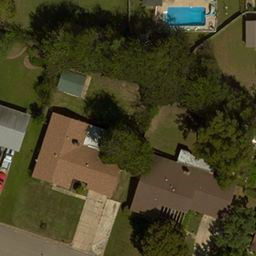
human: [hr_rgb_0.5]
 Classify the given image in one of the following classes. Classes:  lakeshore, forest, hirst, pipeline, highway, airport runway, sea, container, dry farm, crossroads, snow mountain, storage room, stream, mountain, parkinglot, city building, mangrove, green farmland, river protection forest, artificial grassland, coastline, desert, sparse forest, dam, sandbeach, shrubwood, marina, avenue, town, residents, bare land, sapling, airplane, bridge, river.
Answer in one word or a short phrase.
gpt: residents